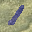
Label: 1